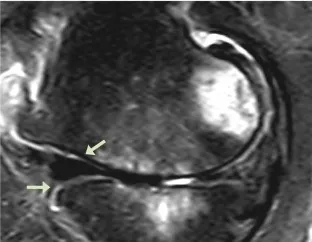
MRI sagittal . . 5/20.
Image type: radiology (mri)